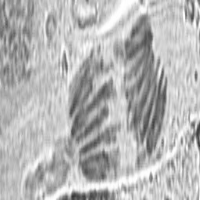
Label: anaphase